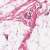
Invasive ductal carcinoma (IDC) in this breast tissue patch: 0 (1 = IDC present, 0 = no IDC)